Question: I have a Linear Layout with ImageView (icon) and TextView ("Settings") inside. Like this :

I would like when the user clicks on the LinearLayout or ImageView or TextView, another Actitivy is started.
So I do this in the code:
'''
OnClickListenerLessons mOnClickListener = new mOnClickListenerLessons(){
@Override
public void onClick(View v) {
Intent i = new Intent(getActivity(), nextActivity.class);
startActivity(i);
}}
imageView.setOnClickListener(mOnClickListener);
linearLayout.setOnClickListener(mOnClickListener);
textView.setOnClickListener(mOnClickListener);
'''
And I found that it is quite bulky and messy, is there anyway to make the code cleaner?
Many thanks!
P.S: here is my xml file
'''
<LinearLayout>
...
<LinearLayout
android:id="@+id/linear_layout_wrapper_lessons"
style="@style/width_height_margin_for_items"
android:layout_weight="25"
android:clickable="true"
android:gravity="center"
android:orientation="horizontal" >
<ImageView
android:id="@+id/lessons_icon"
android:layout_width="wrap_content"
android:layout_height="wrap_content"
android:src="@drawable/puzzle_piece" />
<TextView
android:id="@+id/home_lesson_textView"
style="@style/text_view"
android:clickable="true"
android:text="@string/home_lesson_button" />
</LinearLayout>
...
</LinearLayout>
'''
here is the style.xml for text_view
'''
<style name="text_view">
<item name="android:background">@null</item>
<item name="android:layout_width">match_parent</item>
<item name="android:layout_height">match_parent</item>
<item name="android:textSize">22sp</item>
<item name="android:layout_margin">5dp</item>
<item name="android:textStyle">bold</item>
<item name="android:textColor">@color/home_buttons_select_state_color</item>
</style>
'''
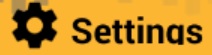
Answer: When you set an 'onClickListener' to 'TextView' or 'ImageView', you should also declare those as 'android:clickable="true"' or 'setClickable(true)'.
Also having a 'LinearLayout' with an 'ImageView' and a 'TextView' might not be necesseary, why don't you just add the image with 'android:drawableLeft'? Nesting 'LinearLayouts' is a very bad habit.